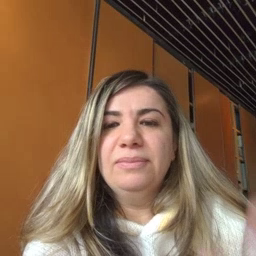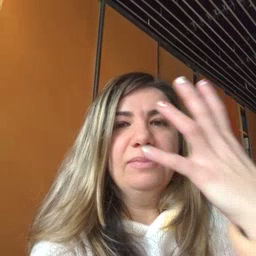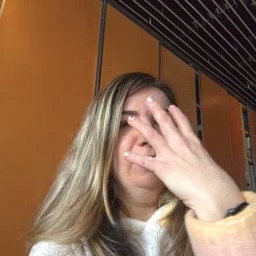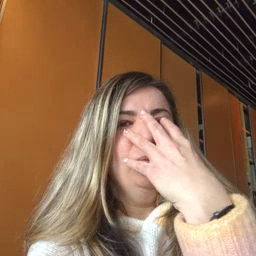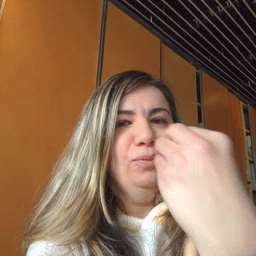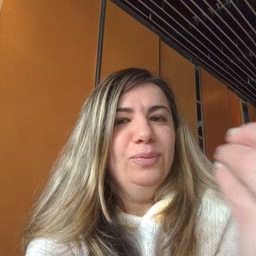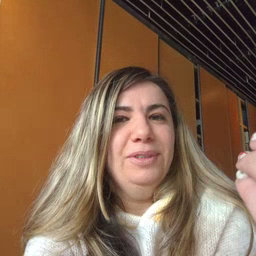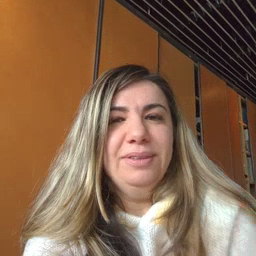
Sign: wolf